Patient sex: F
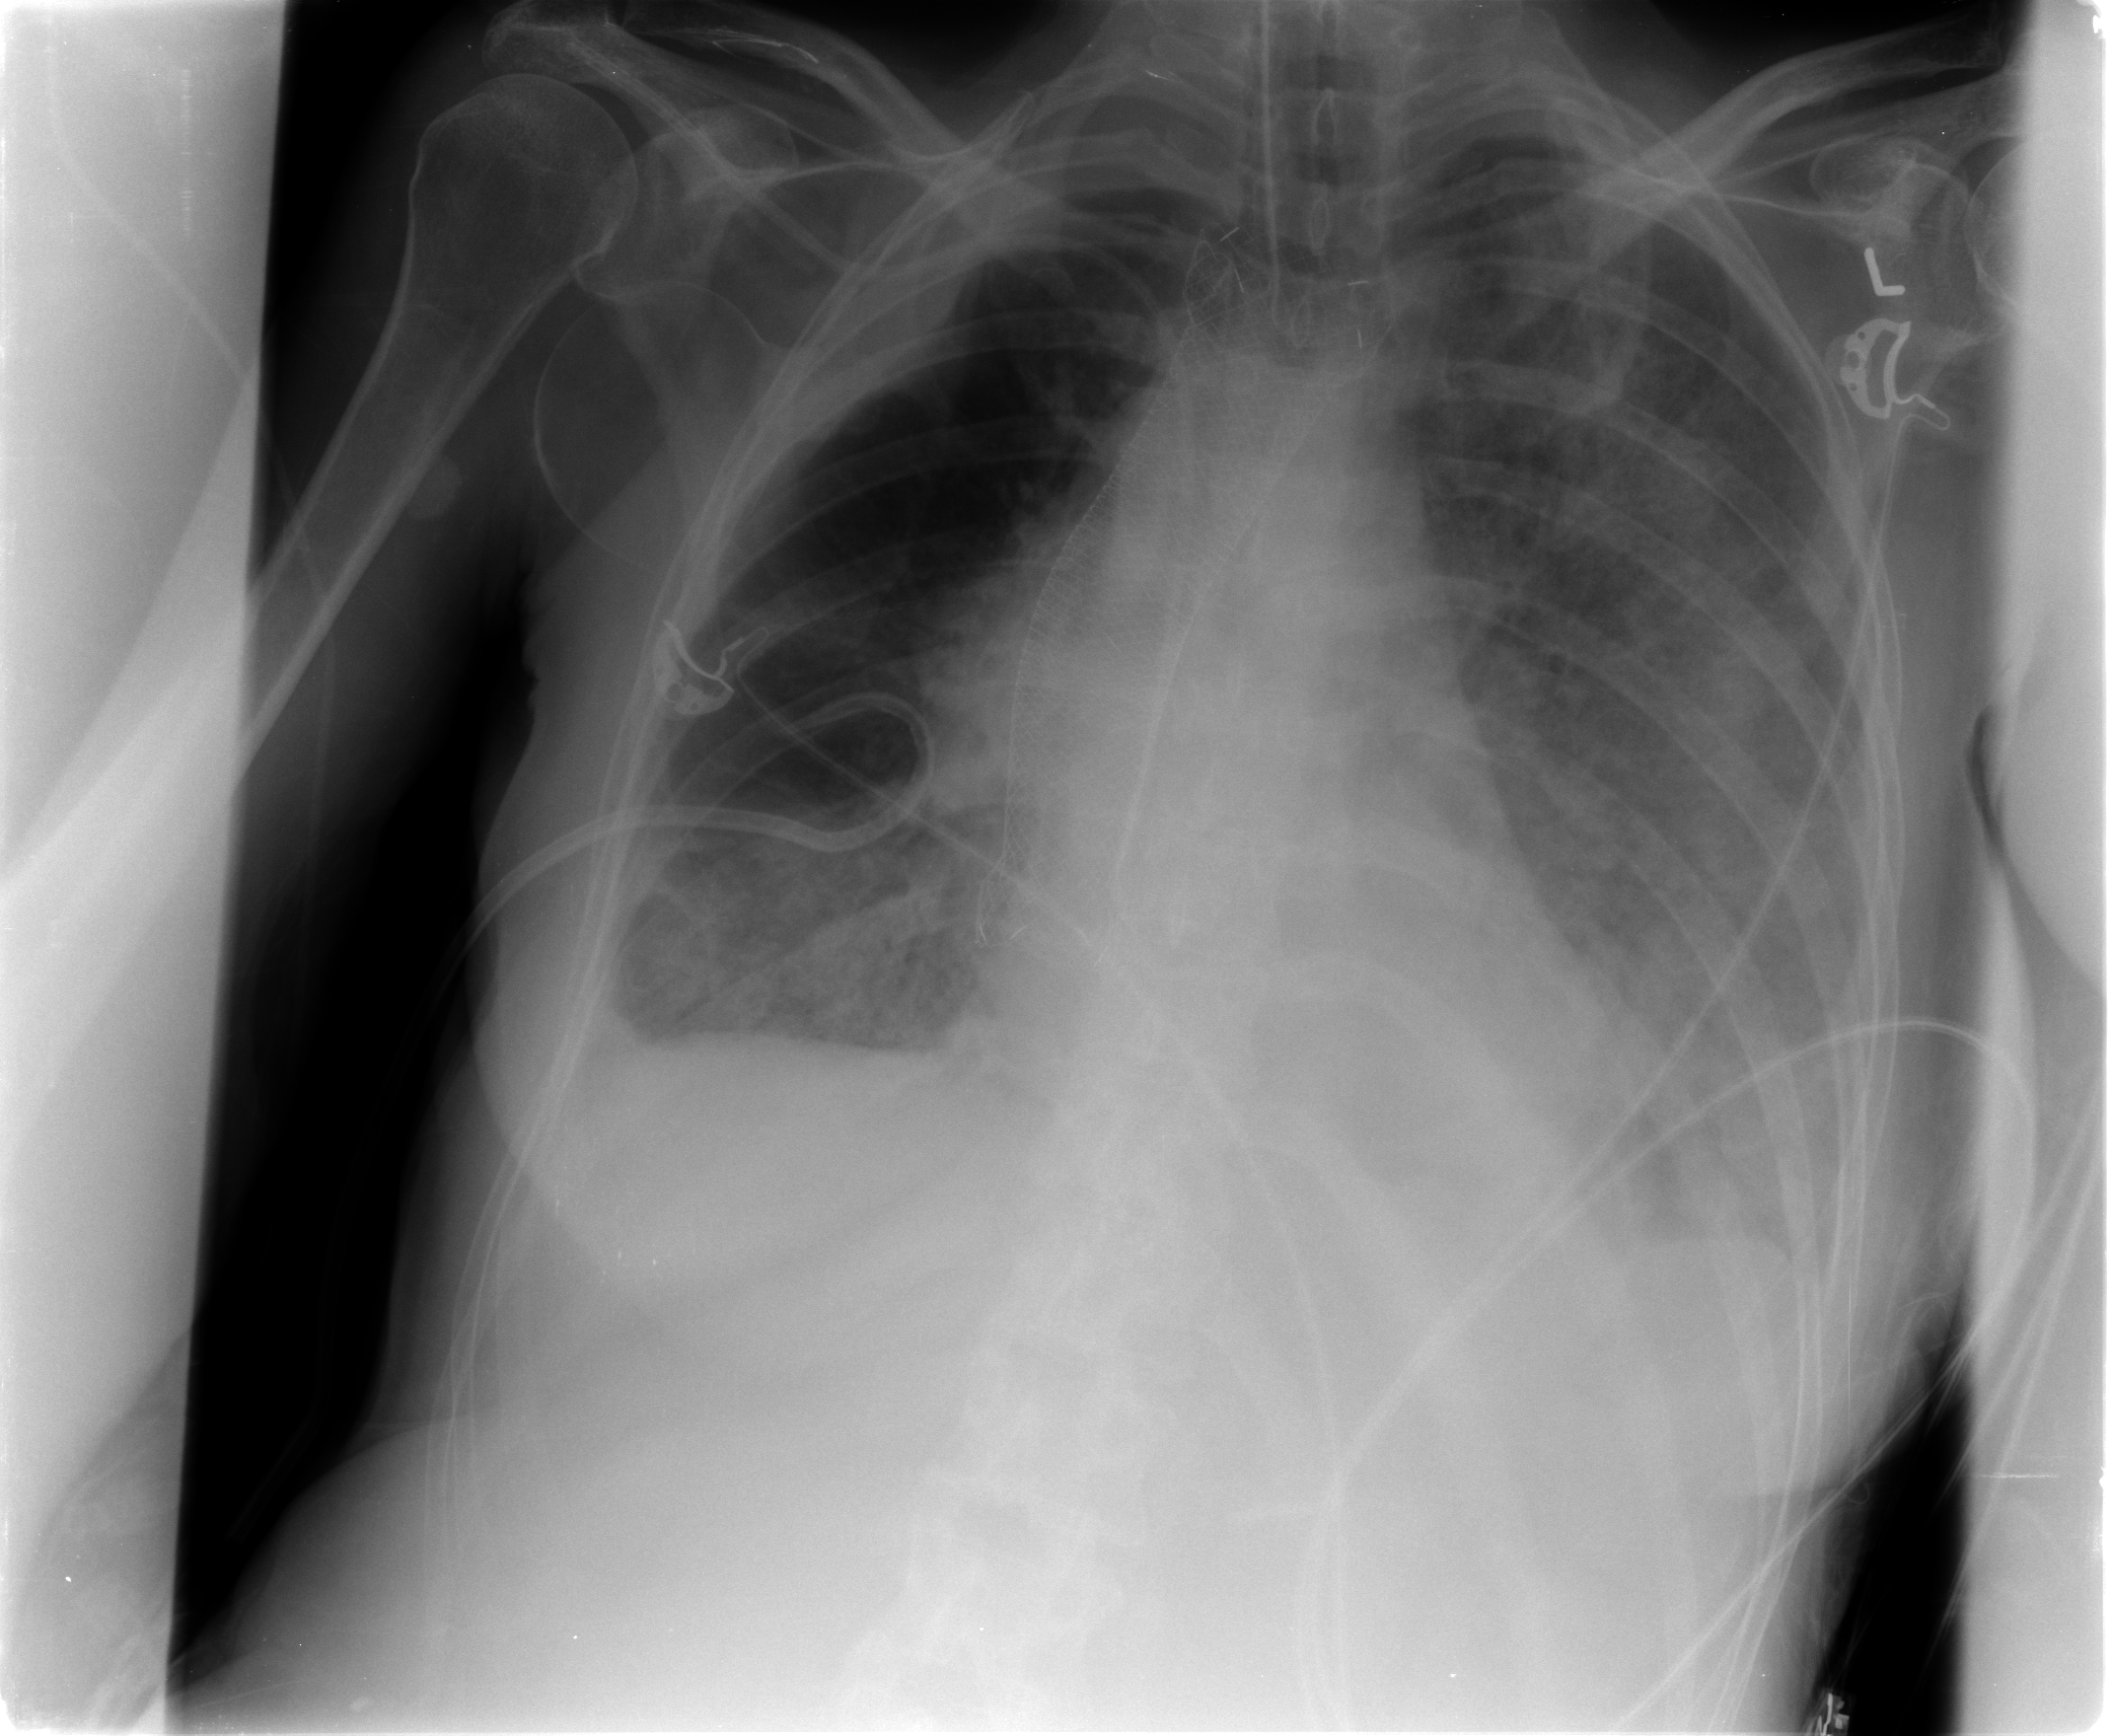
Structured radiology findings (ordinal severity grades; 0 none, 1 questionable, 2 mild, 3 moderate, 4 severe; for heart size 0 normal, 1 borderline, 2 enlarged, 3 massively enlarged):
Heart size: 2
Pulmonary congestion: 2
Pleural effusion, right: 2
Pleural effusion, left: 2
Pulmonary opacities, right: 2
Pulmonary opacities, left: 4
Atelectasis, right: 2
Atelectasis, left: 2